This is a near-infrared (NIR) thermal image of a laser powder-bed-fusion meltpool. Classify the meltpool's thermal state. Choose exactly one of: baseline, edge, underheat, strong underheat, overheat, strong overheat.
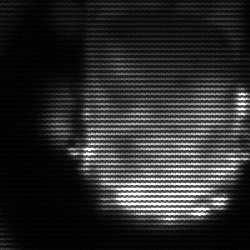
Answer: baseline